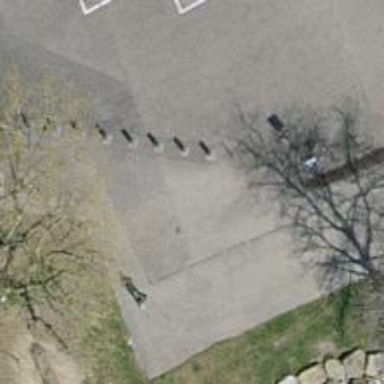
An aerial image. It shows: Bollard barrier.